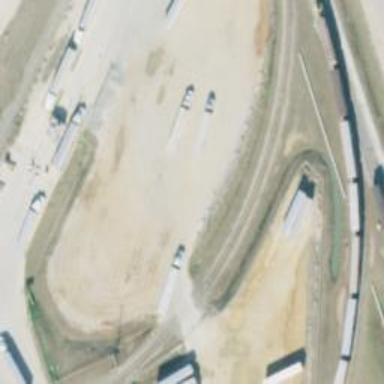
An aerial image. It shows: Rail spur service.